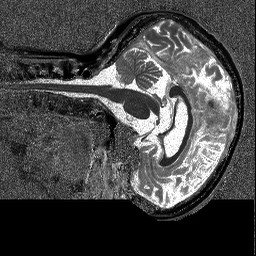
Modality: T1map
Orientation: sagittal
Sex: female